Question: Getting issues with Estimote Demo examples provided in the latest SDK. After changing to latest Swift 3 syntax it showed several errors. I fixed few but one I cant. I have attached the image below where it shows error .
How can I fix the problem?
Screenshot:

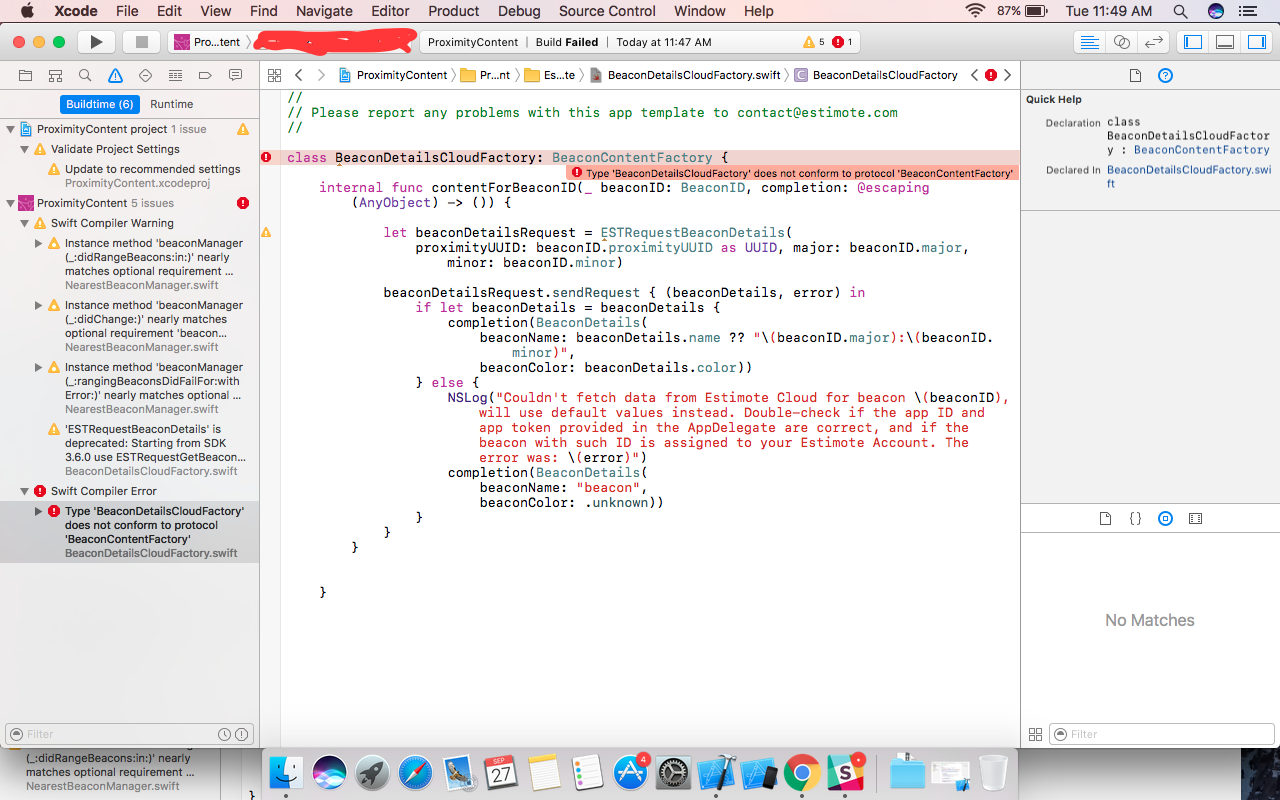
Answer: Change code inside the BeaconContentFactory file
'''
protocol BeaconContentFactory {
func contentForBeaconID(_ beaconID: BeaconID, completion:@escaping (_ content: AnyObject) -> ())
}
'''
What was happening is, in the protocol declaration BeaconContentFactory by the sdk providers the completion is not marked @escaping but when you are implementing the protocol your use case requires the completion to be @escaping so just change the protocol declaration to accept @escaping completion and your error should disappear.
Hope this helps